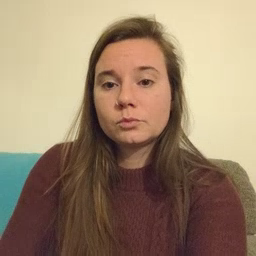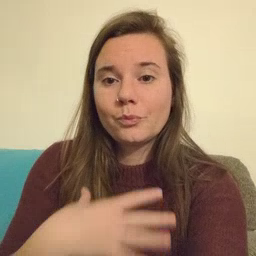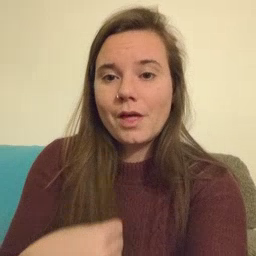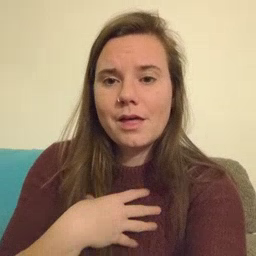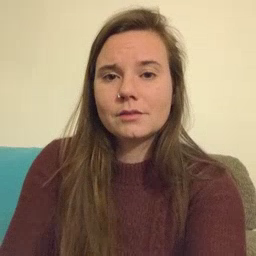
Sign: white